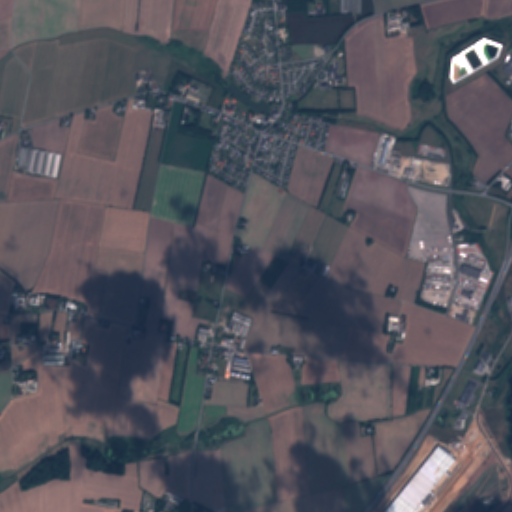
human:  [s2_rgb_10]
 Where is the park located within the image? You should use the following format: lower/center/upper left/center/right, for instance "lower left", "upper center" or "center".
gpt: The park is located in the upper right of the image.
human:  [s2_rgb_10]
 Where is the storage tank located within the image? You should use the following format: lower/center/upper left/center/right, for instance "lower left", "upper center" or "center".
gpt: The storage tank is located in the center right of the image.
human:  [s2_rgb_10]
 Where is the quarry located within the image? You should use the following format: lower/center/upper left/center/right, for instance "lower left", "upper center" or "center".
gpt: There is no quarry in the image.